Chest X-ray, PA view. Patient: 49 years old, sex F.
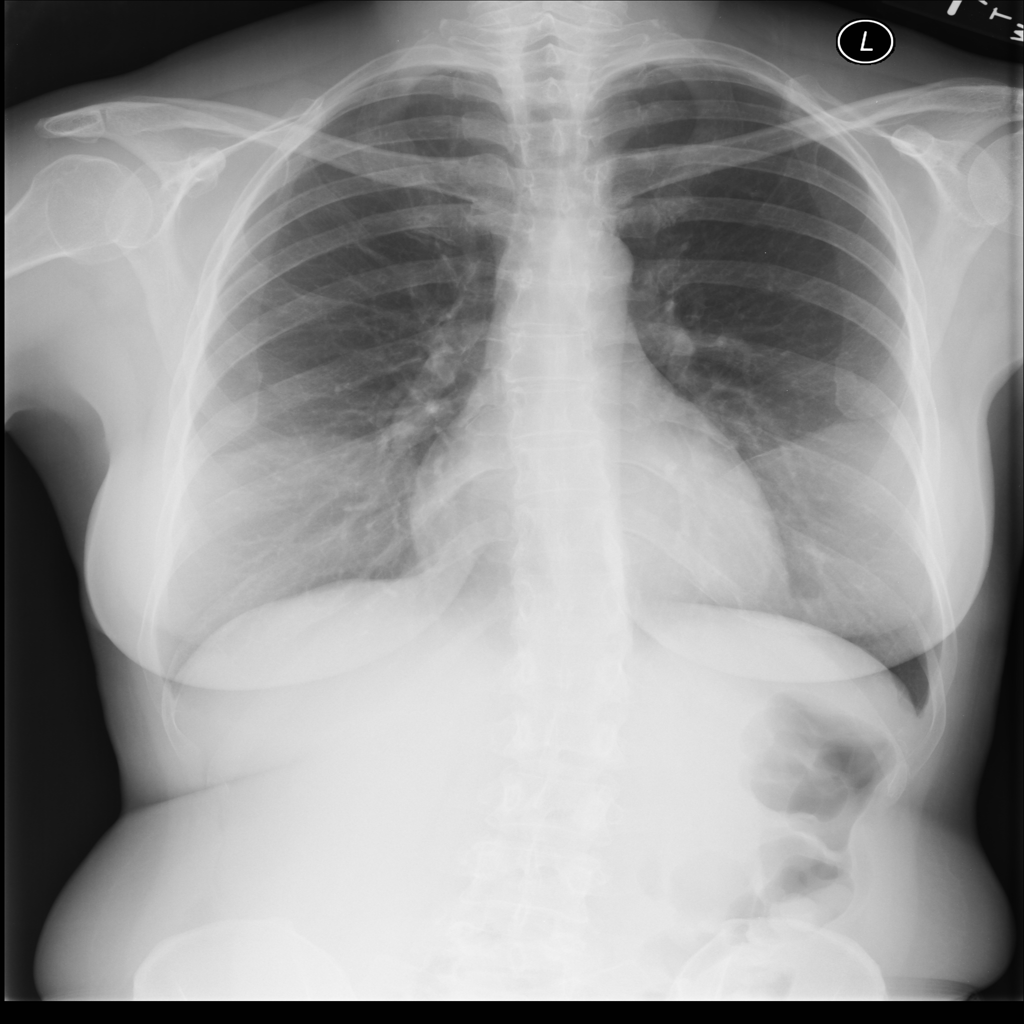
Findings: No Finding